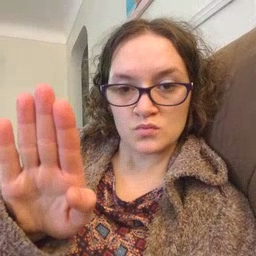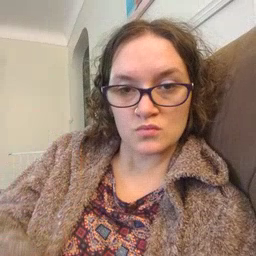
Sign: into